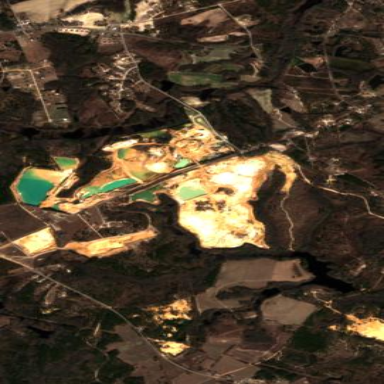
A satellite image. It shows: Quarry area with sand as the primary resource.